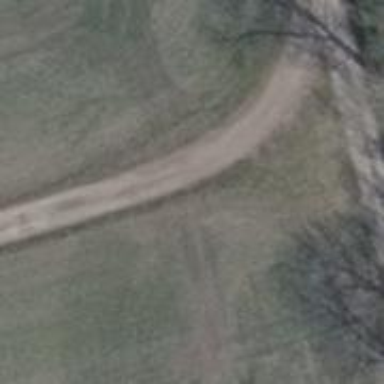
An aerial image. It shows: Track road with grade3 tracktype.